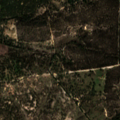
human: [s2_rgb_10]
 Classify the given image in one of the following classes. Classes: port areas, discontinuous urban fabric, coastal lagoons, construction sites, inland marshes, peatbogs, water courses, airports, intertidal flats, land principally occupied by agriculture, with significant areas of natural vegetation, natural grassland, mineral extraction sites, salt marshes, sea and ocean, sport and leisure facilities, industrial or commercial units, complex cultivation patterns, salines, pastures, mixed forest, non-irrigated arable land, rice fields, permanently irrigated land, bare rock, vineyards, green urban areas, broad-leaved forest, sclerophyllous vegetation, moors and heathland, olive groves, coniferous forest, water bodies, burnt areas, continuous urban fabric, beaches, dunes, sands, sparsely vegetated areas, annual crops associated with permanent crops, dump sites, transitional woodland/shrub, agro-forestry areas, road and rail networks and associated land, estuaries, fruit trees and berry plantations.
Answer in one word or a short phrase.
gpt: broad-leaved forest, transitional woodland/shrub